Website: macys
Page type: account-selection
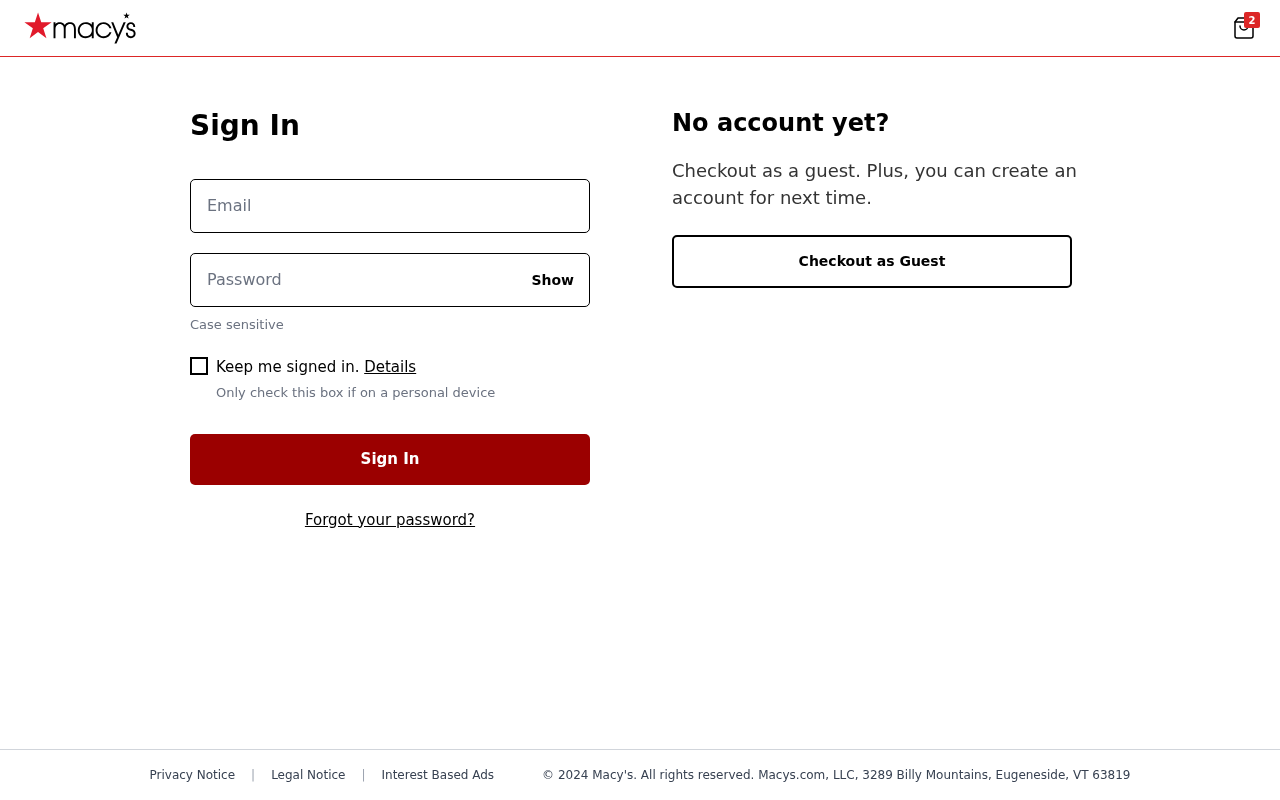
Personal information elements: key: PII_LOGIN_USERNAME
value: amcdonald204
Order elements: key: ORDER_NUM_ITEMS
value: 2